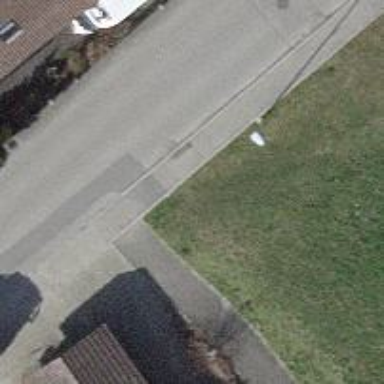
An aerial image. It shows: Post box.